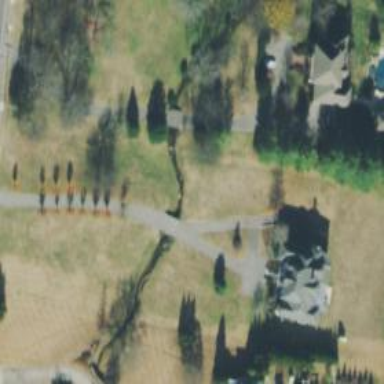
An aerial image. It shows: Driveway bridge connecting two areas.